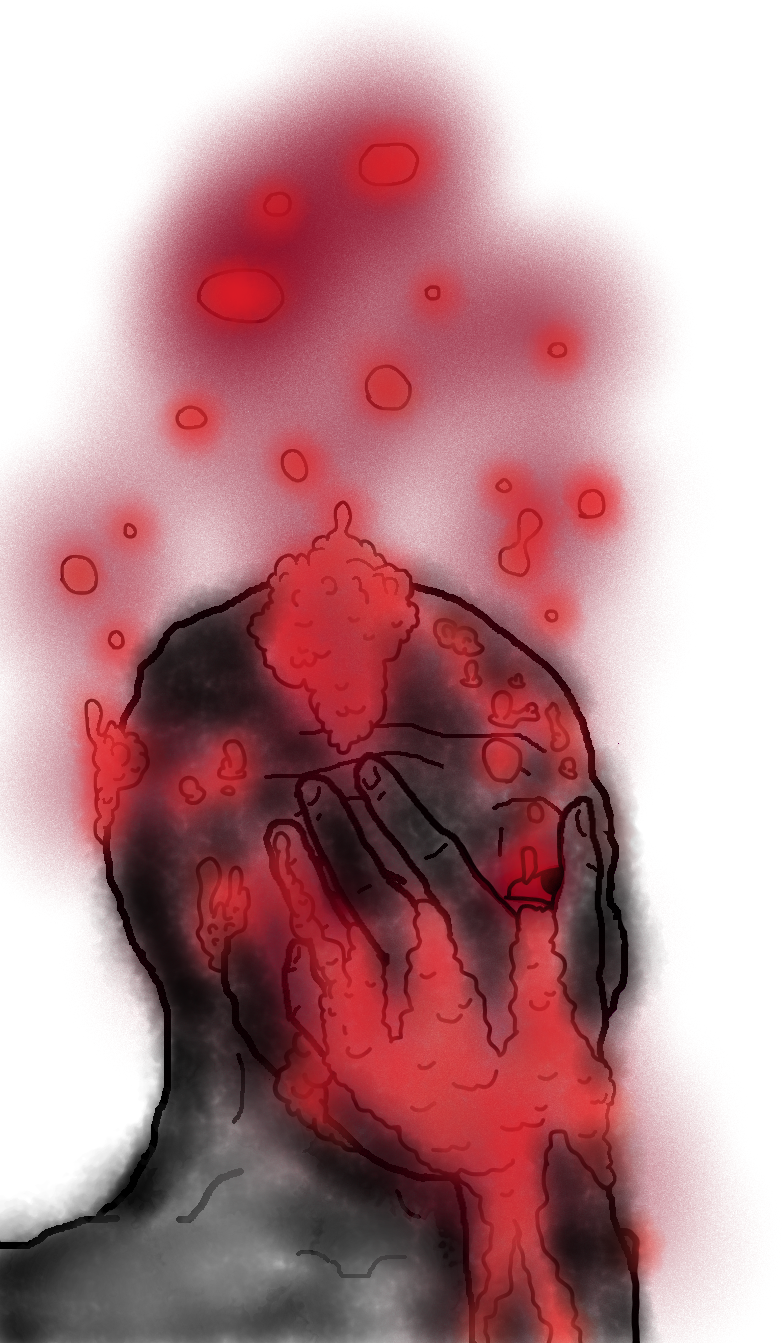
Label: 5_Oomer